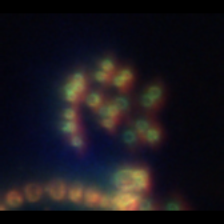
Taxon: Chaetoceros
Group: Diatoms